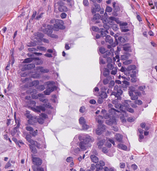
Tumor epithelial tissue: yes
Tumor-associated stroma tissue: yes
Normal tissue: no